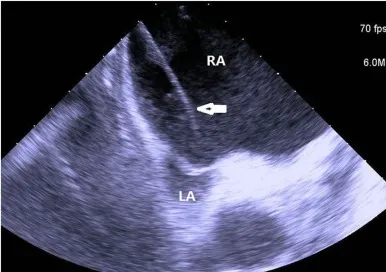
(B) Intracardiac echocardiogram (ICE) showed marked dilated right atrium and small compressed left atrium. A transseptal Brockenbrough needle and a Mullins sheath (white arrow) was probing the inter-atrial septum with a tenting sign. RA, right atrium; LA, left atrium.
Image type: radiology (ultrasound)